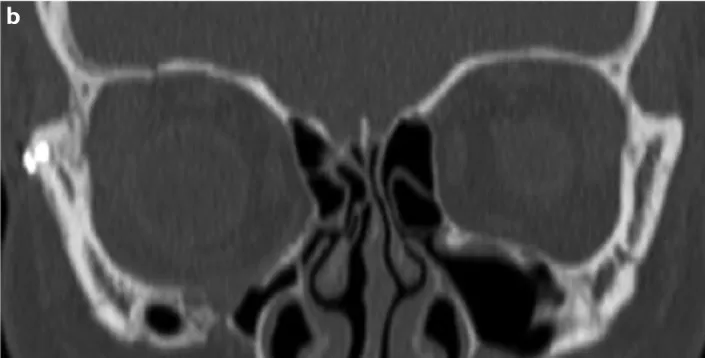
Enophthalmos. CT scan at 14 weeks follow up.
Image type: radiology (ct)